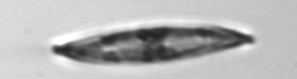
Label: Pleurosigma